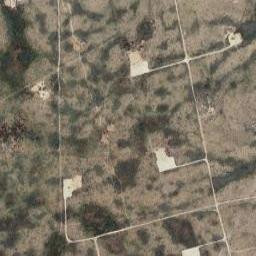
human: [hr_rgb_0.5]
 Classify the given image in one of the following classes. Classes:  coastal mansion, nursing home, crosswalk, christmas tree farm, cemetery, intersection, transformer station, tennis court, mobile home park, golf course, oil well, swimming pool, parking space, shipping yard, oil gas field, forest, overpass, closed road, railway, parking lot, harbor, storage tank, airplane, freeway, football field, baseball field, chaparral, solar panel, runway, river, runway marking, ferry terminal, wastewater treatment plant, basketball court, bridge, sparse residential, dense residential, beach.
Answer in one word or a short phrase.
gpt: oil gas field